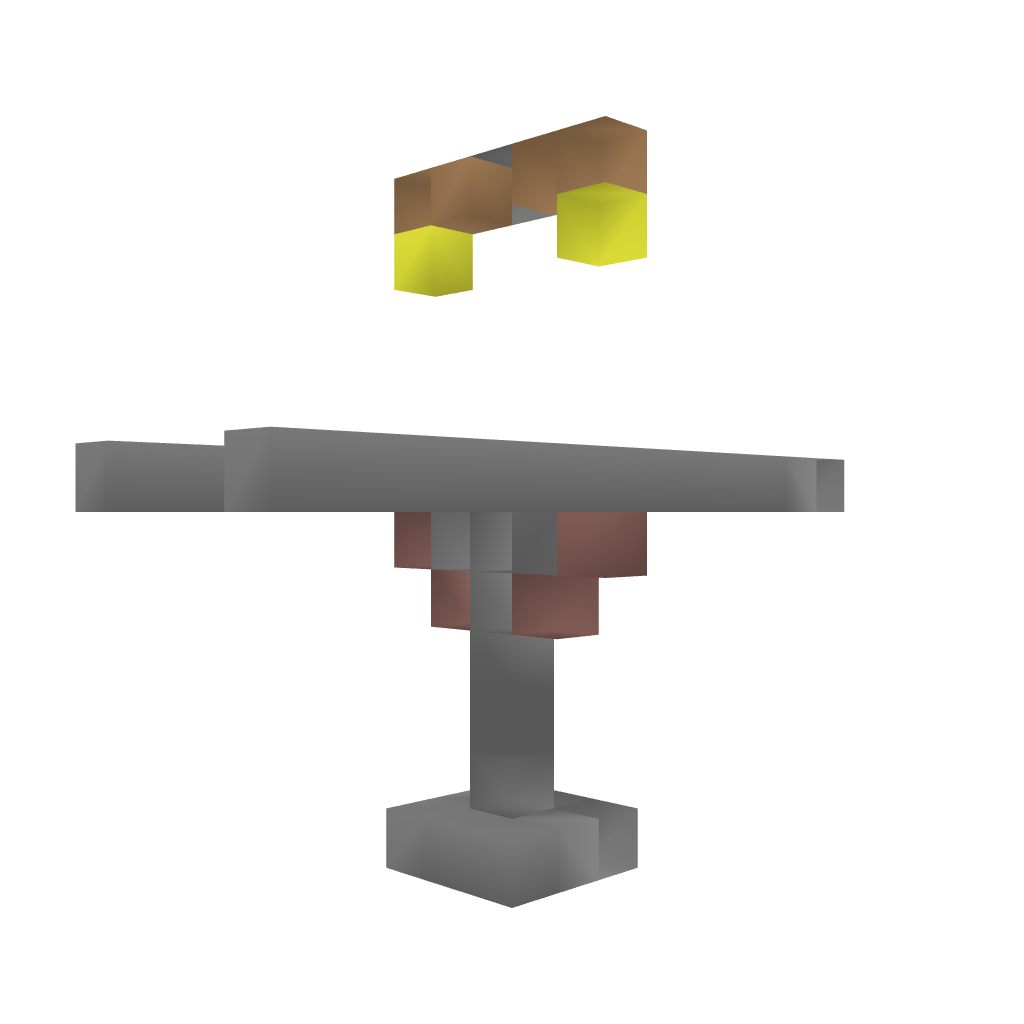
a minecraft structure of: Raised Railway bad low quality